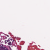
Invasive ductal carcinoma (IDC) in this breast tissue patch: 0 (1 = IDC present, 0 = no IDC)